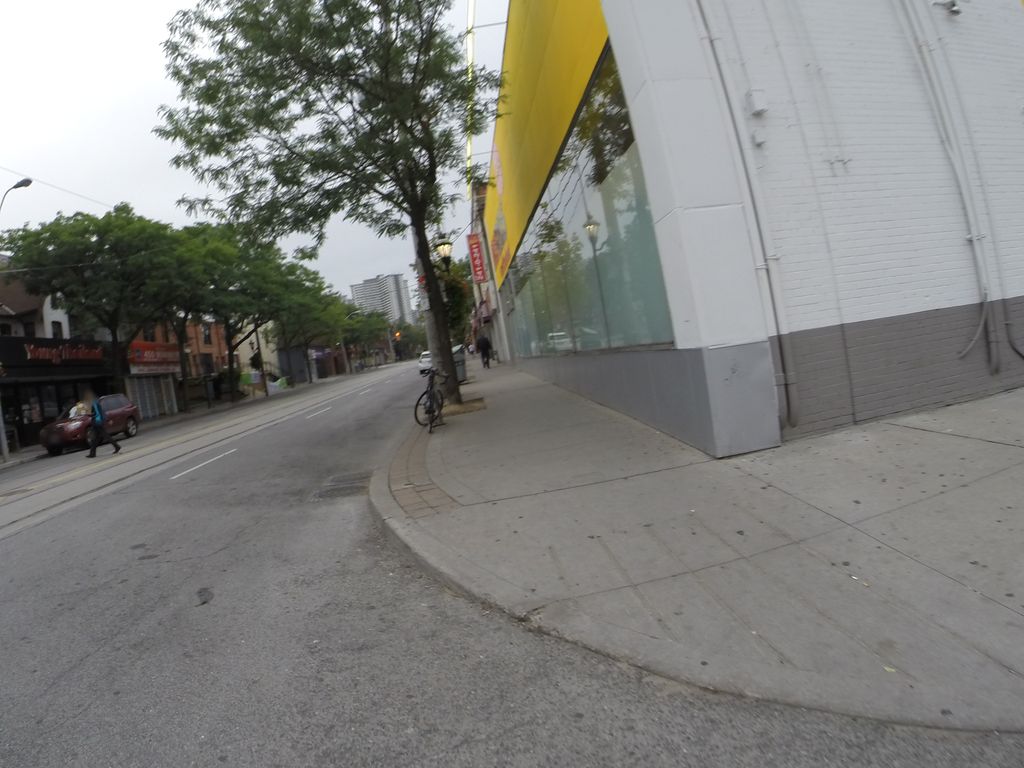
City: toronto